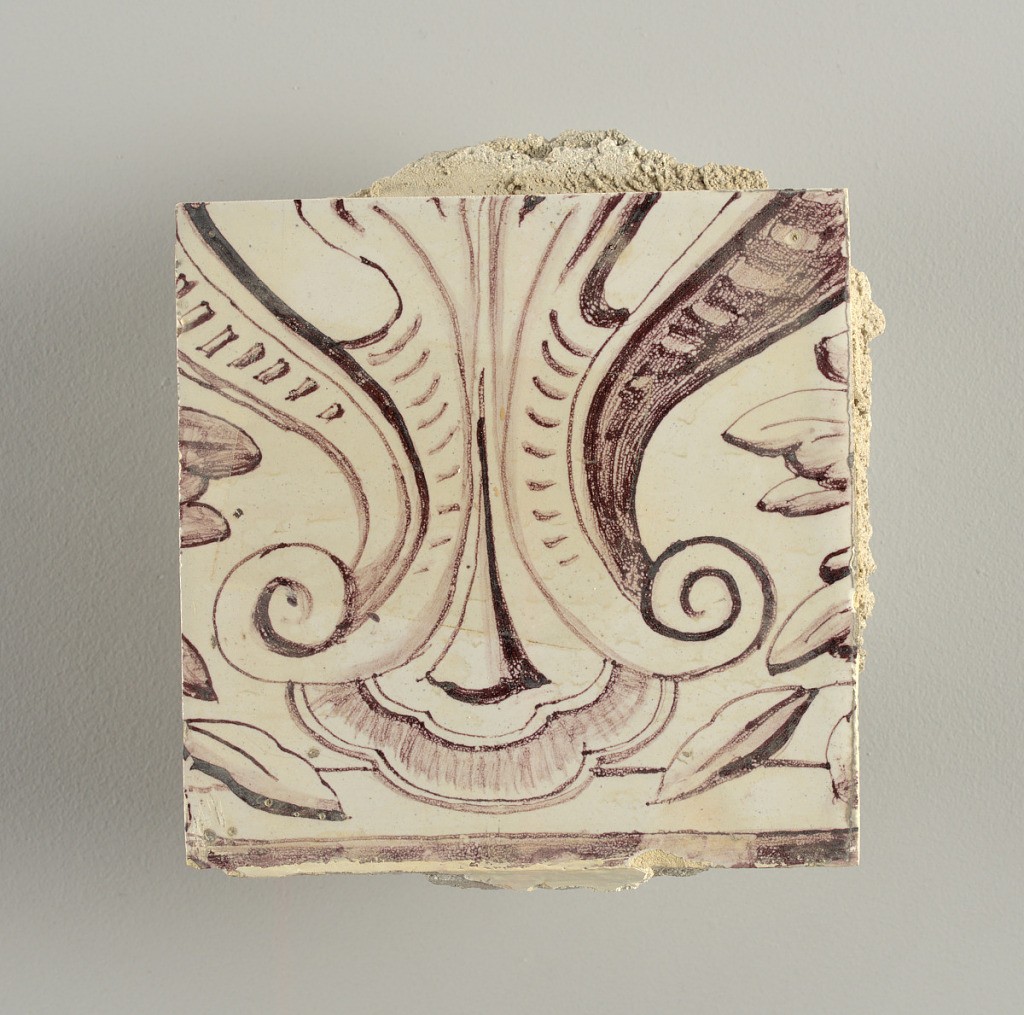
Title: Wall facing
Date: ca. 1725
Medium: tin-glazed earthenware, underglaze
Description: Running design for a frieze or a dado, composed of scrolls of foliage and strapwork, and four repeating motifs--a seated woman in a small upright oval medallion, a putto seated on a rocailled base, and strapwork in axial pattern.  The various panels, A to F, show various repeats of the same design, all being five tiles high and a varying number of tiles wide.